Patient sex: M
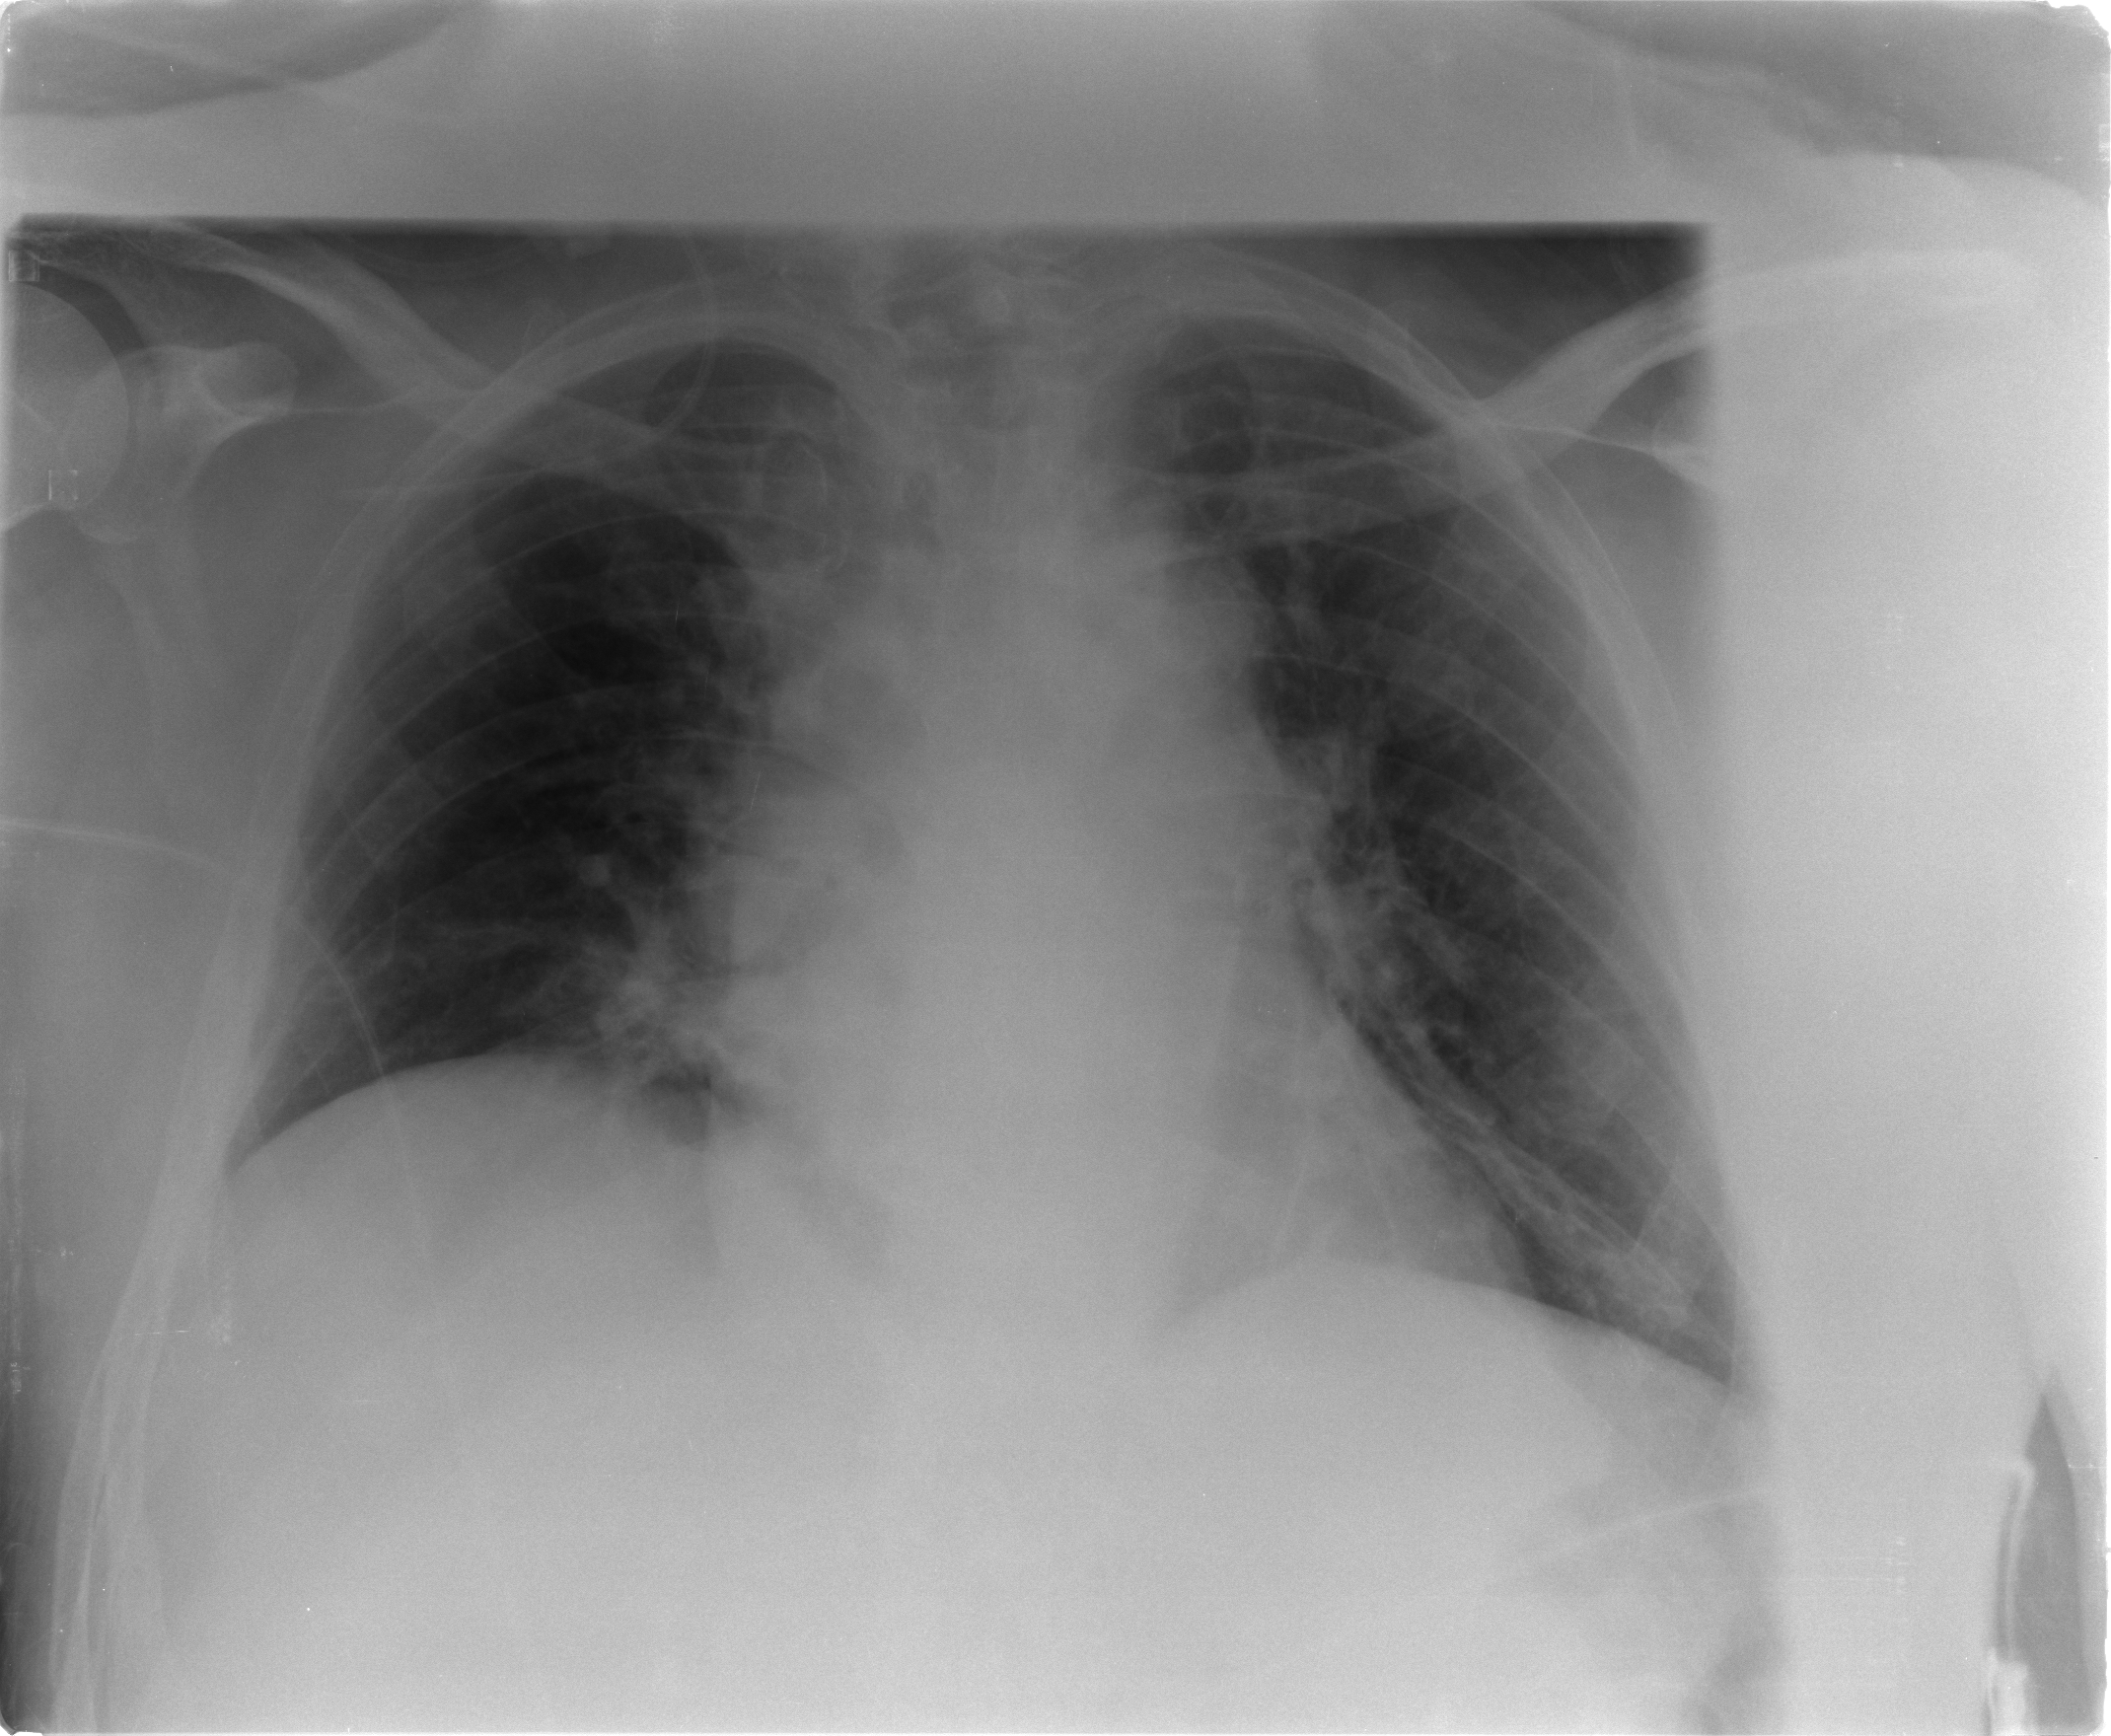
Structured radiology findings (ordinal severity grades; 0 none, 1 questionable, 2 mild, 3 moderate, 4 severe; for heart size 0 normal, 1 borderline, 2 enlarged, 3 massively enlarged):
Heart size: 0
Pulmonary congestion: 2
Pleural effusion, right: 0
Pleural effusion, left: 0
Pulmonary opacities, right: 1
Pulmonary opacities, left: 1
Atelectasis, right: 0
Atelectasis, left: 2